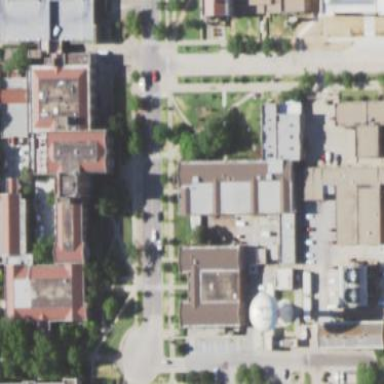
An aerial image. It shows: University building.